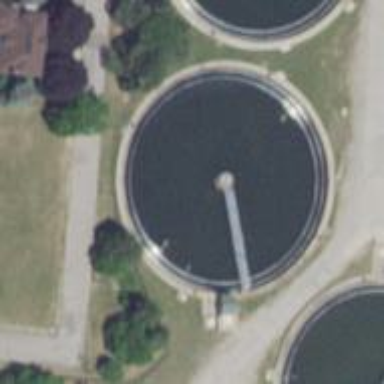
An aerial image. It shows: Body of wastewater.